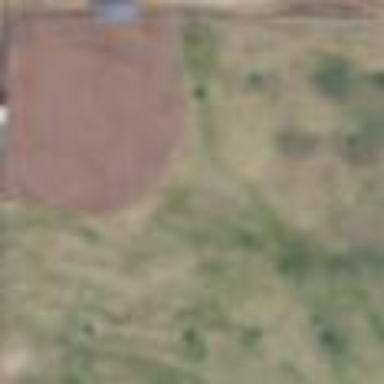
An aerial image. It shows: Softball pitch for leisure and sport activities.